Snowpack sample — Buffalo Mountain, Silverthorne, Colorado, USA (2/22/26, 2:02 PM MST)
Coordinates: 39.622, -106.113
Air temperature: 33 °F
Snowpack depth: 63 cm
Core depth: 50 cm
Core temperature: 28.4 °F
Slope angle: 11°, slope face: 116°
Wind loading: low
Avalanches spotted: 0
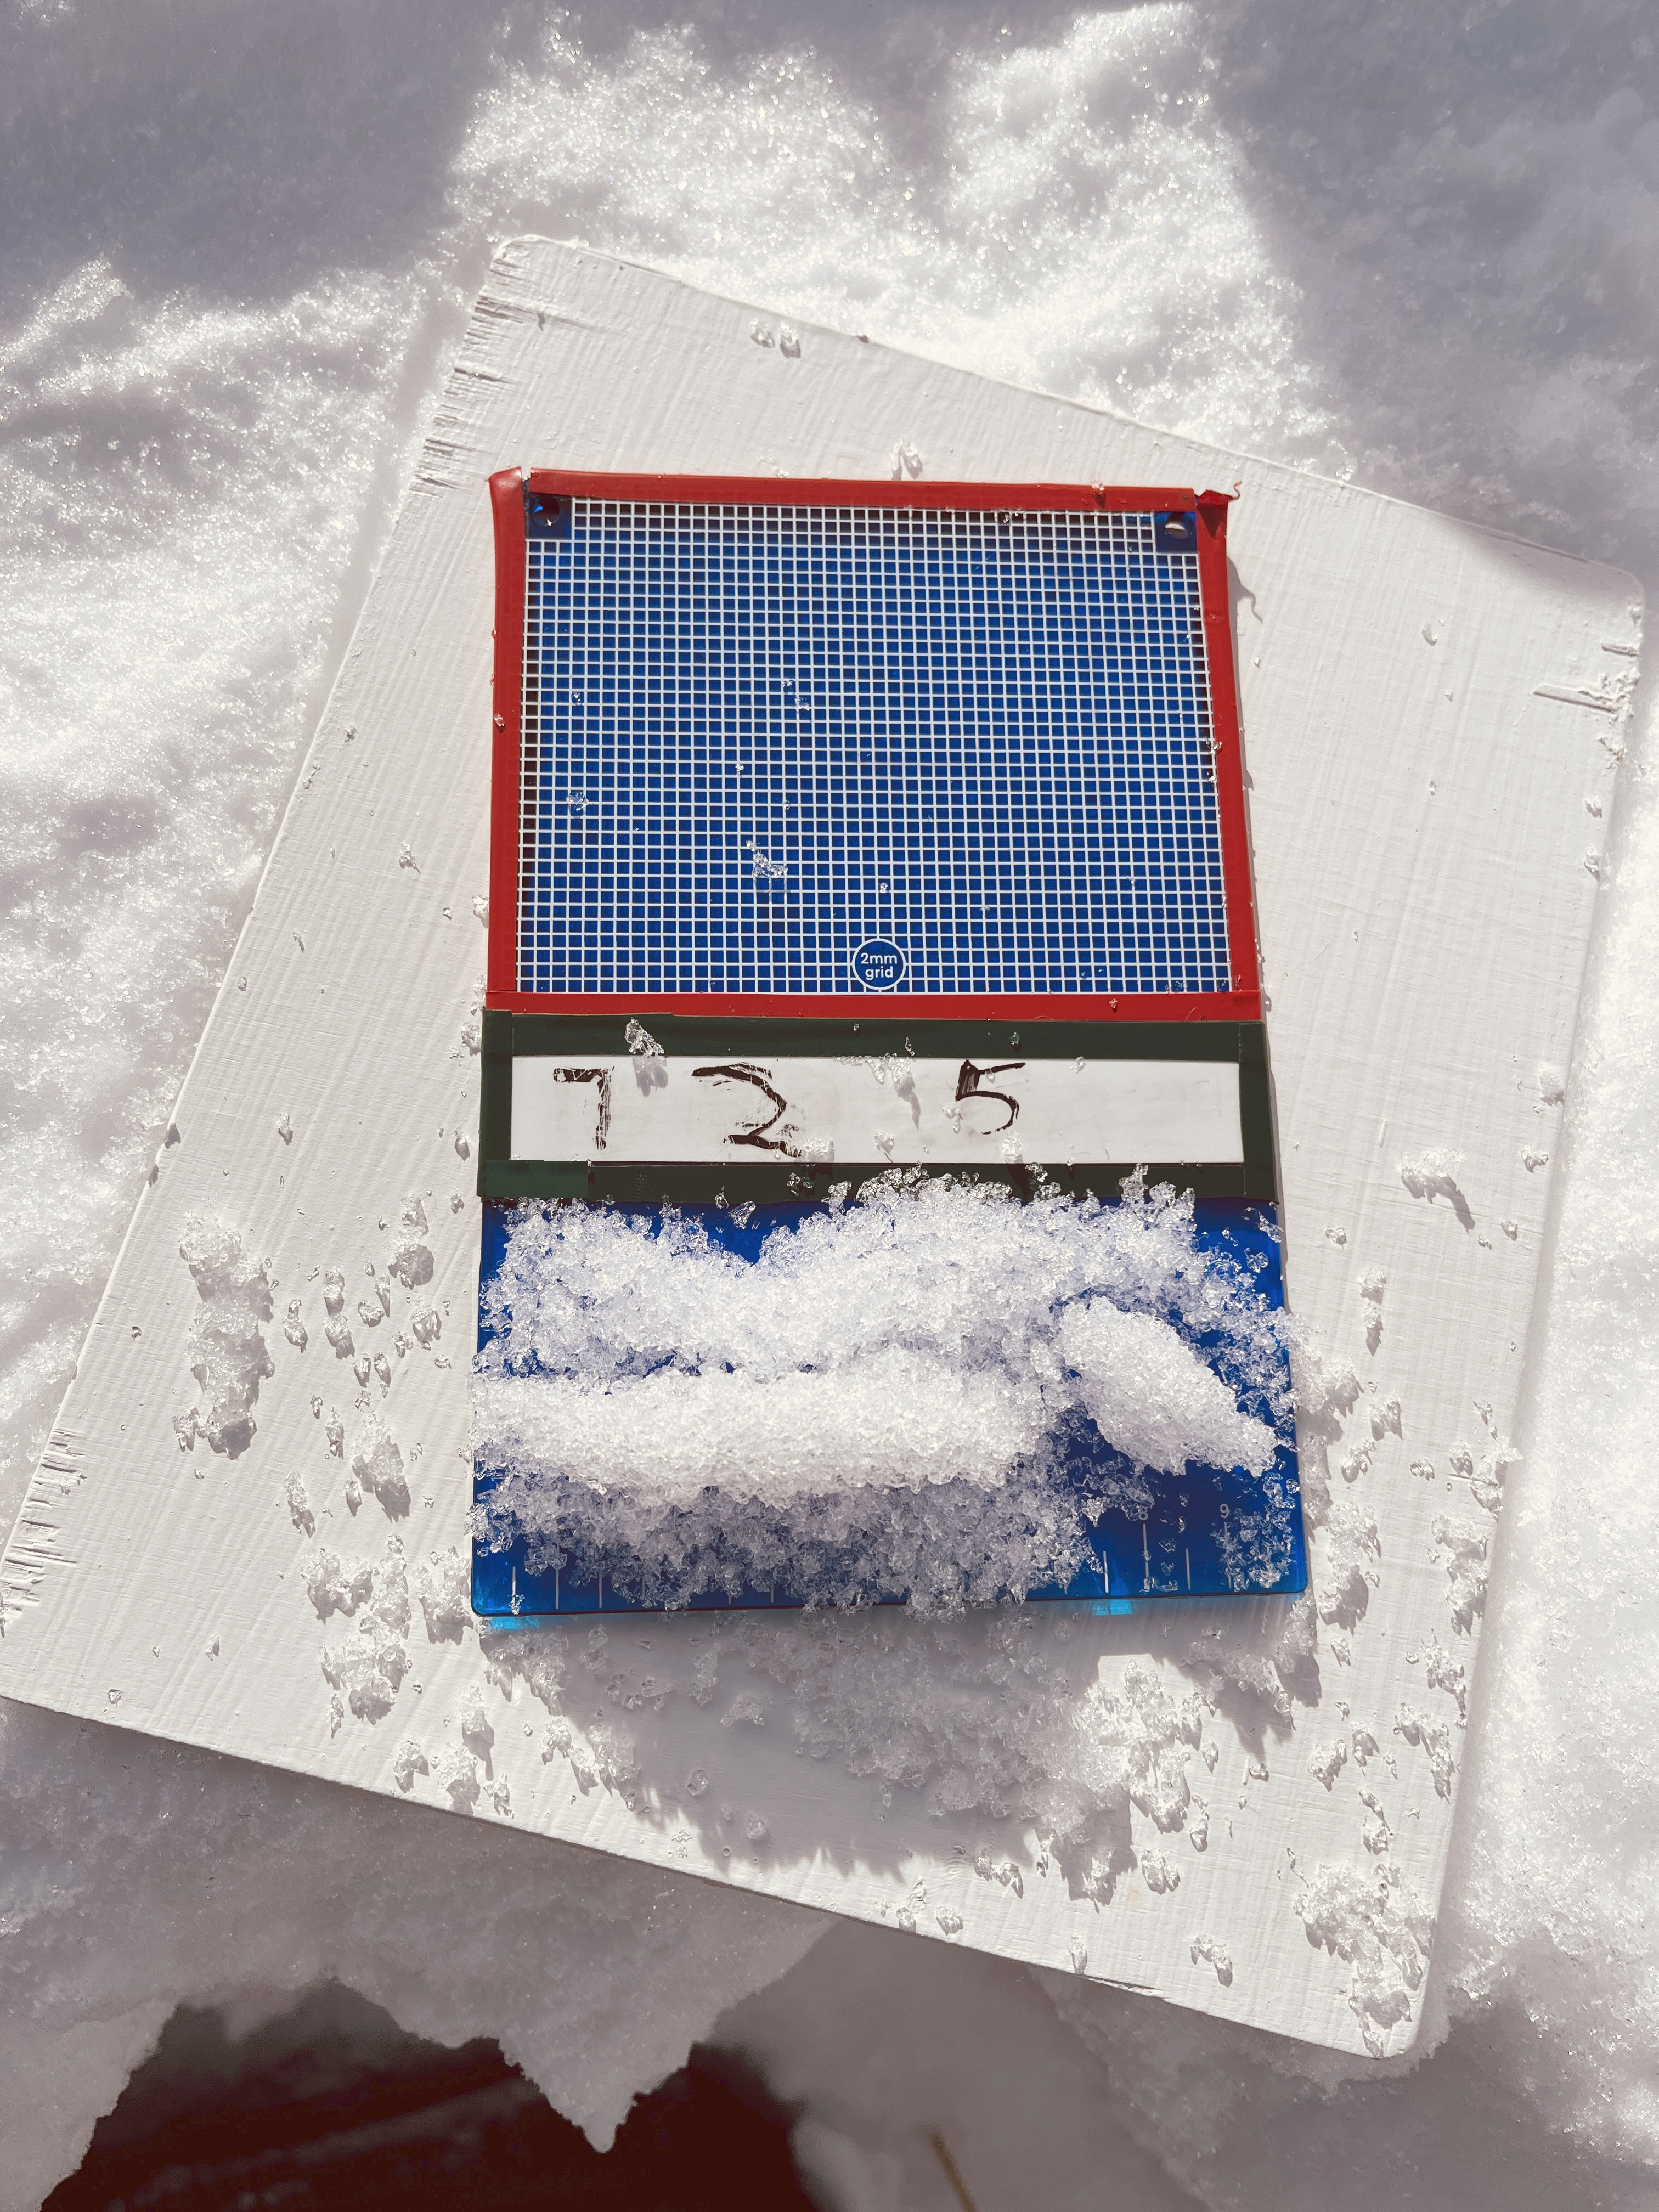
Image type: crystal_card
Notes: In a firebreak similar to site 1, minimal wind loading with no spotted avalanches (not many faces in view though)